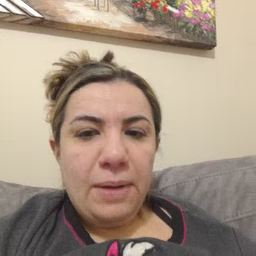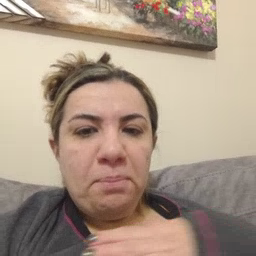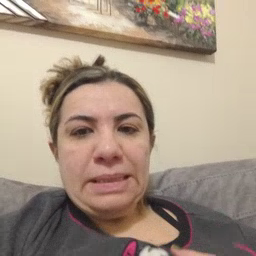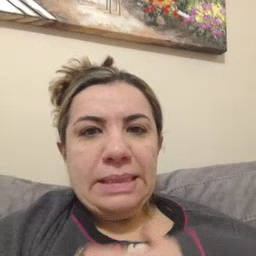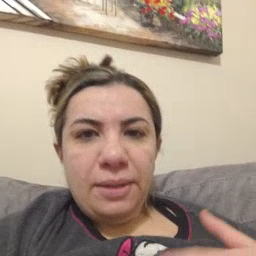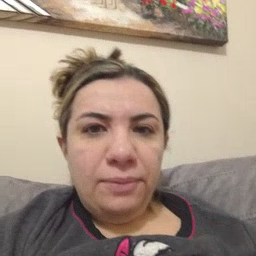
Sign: please